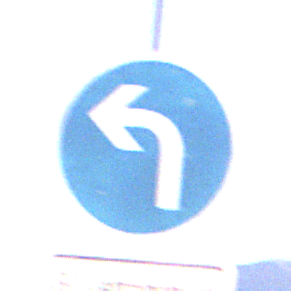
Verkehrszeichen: VorgeschriebeneFahrtrichtungLinks
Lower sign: BesondereFahrzeugeUndTransportgueter12
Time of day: Midday
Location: Outdoor (Nature)
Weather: Clear
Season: NotSpecified
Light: Natural